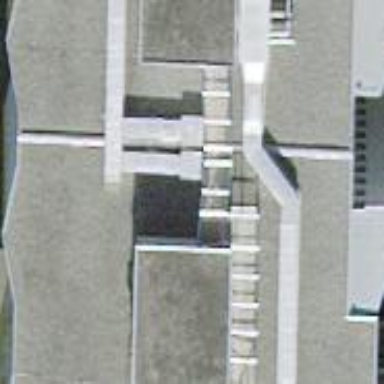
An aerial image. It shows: Image showing building with apartments.